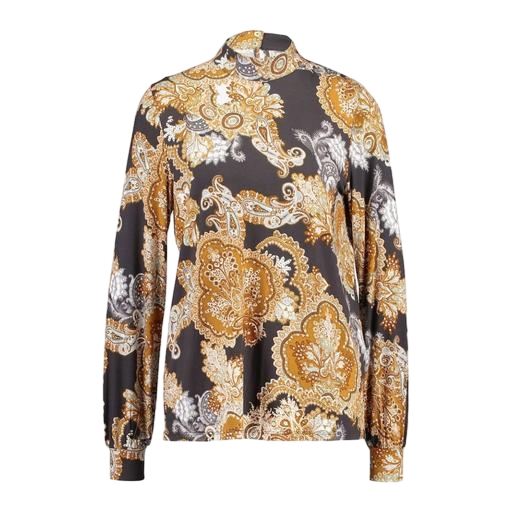
multicolor vero moda rust high neck blouse, black petite printed mock-neck top only macy, brown medallion-print blouse, white background